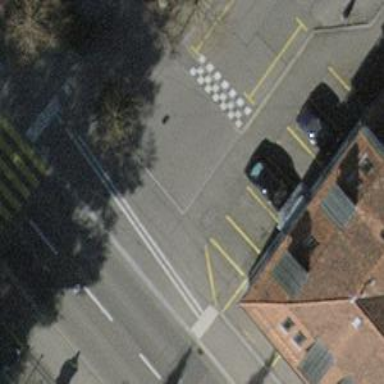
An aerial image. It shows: Asphalt sidewalk along the footway.